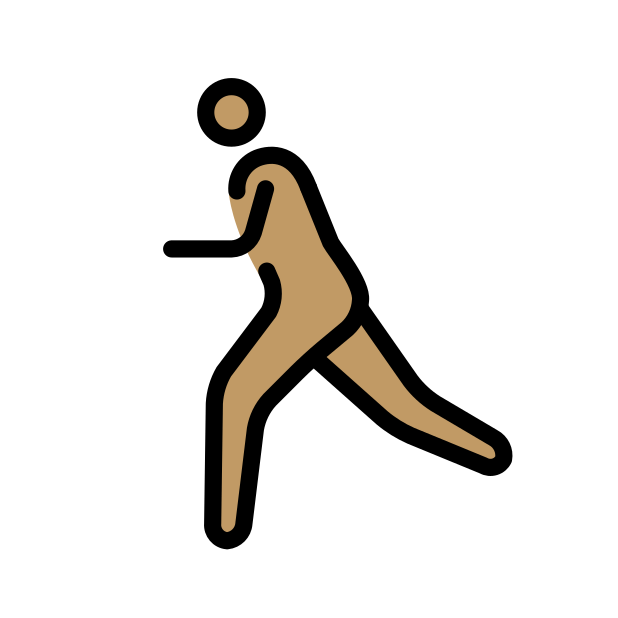
man running: medium skin tone